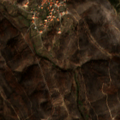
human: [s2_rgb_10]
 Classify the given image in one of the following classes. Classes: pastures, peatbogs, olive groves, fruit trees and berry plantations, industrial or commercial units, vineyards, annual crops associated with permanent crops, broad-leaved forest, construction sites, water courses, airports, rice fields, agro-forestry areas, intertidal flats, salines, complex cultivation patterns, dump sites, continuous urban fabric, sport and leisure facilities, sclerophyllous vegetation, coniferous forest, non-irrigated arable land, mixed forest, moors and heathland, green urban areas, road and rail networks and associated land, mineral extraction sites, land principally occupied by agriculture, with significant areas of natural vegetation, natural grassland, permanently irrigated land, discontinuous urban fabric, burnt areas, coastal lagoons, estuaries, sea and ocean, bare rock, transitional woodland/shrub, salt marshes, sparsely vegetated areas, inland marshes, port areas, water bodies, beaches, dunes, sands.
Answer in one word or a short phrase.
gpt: complex cultivation patterns, coniferous forest, transitional woodland/shrub